Question: How can i make a '.so' file using 'Code::Blocks' ? I installed 'Code::Blocks' for linux. I have been using it to make a '.dll' in windows.

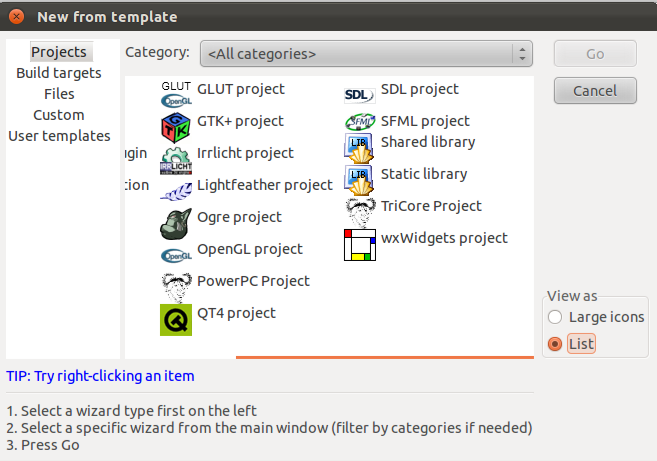
Answer: You want 'Shared Library'. A static library is a library that is included in the executable file of the binary it liks with. Although they are simpler to use, they increase program size and the difficulty of updates. When you link a shared library, all that is included in the binary is a reference to the name of the library, and the library file is usually found in one of the lib folders: /usr/lib, /lib, /usr/local/lib, /opt/lib, etc.
It's worth mentioning that shared libraries require one of three things during runtime:
- '-Wl,-rpath,/path/to/dir/with/shared/lib/file'- '.so''lib'- 'LD_LIBRARY_PATH'